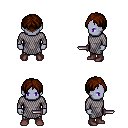
a pixel art fantasy rpg character, male body template, dark elf, purple skin, chain mail, teal pants, brown parted hairstyle, maroon shoes, dagger, four views (front, back, left, right), 2x2 character sprite sheet, small pixel art, hard edges, no anti-aliasing